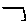
Label: square